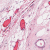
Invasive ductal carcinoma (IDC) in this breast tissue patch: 0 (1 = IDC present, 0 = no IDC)